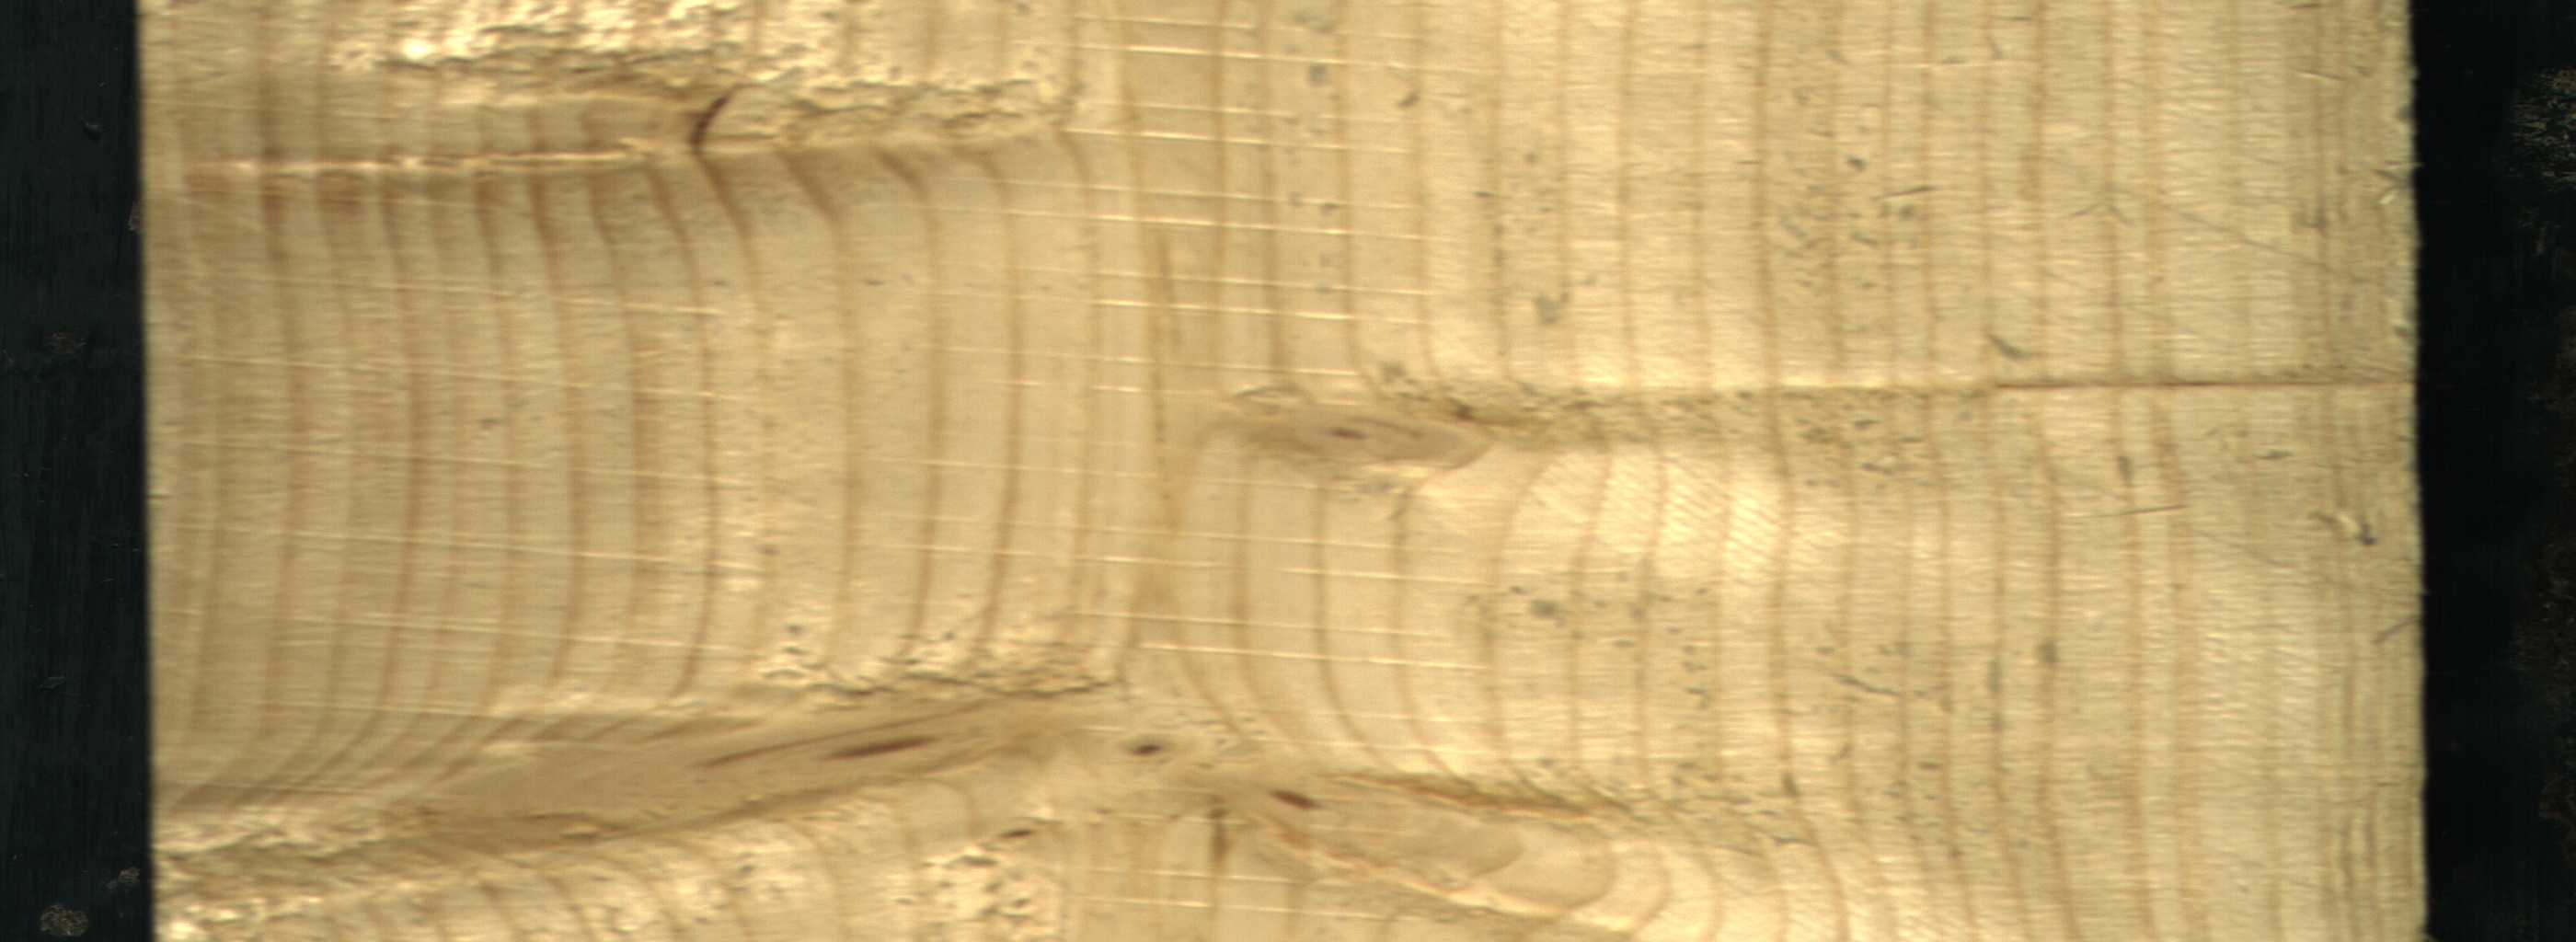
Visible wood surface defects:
knot_with_crack
Live_Knot
Live_Knot
Live_Knot